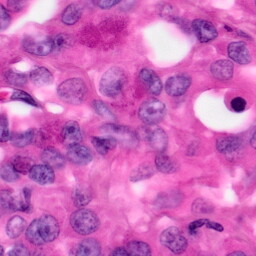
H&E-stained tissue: Pancreatic